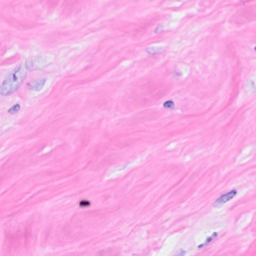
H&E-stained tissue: Breast